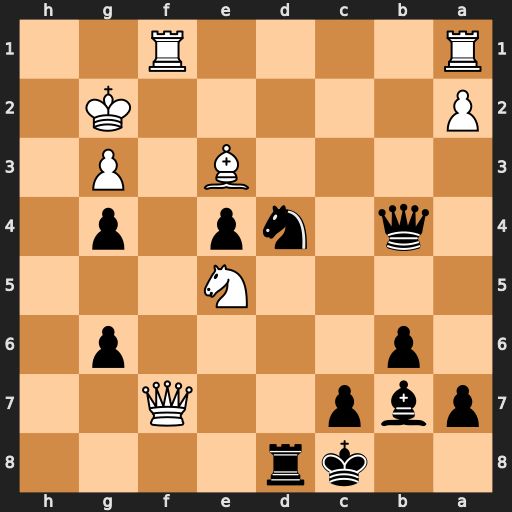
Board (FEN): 2kr4/pbp2Q2/1p4p1/4N3/1q1np1p1/4B1P1/P5K1/R4R2
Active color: b
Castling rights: -
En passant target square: -
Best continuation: Qb2+ Qf2 Nc2 Kg1 Qxe5